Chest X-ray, PA view. Patient: 33 years old, sex F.
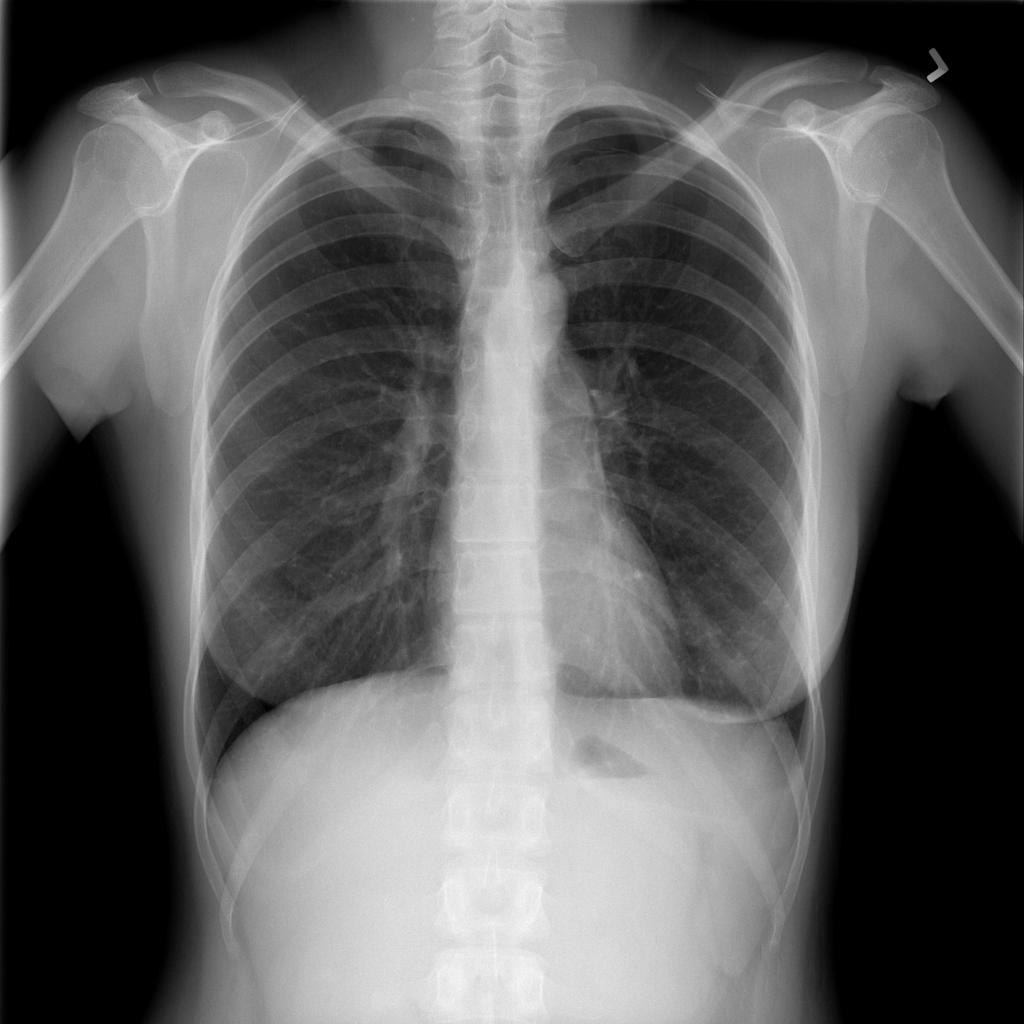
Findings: Pneumothorax